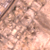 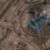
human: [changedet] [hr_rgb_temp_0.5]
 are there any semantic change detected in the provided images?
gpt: Some roads and a park appear in the area.